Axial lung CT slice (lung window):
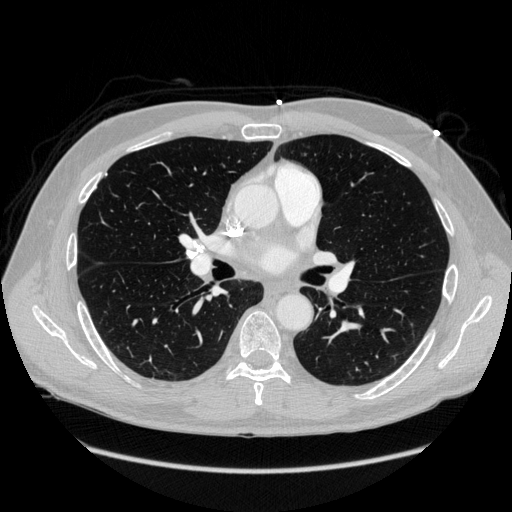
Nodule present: yes
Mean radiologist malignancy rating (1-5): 1